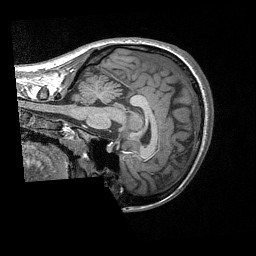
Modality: T1w
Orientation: sagittal
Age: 20
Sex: male
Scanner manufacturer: siemens
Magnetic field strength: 3 T
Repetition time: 1.64 s
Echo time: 0.00234 s